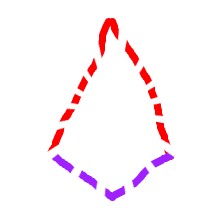
Shape: kite